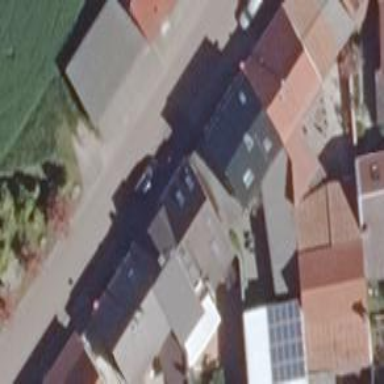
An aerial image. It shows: Simple house.